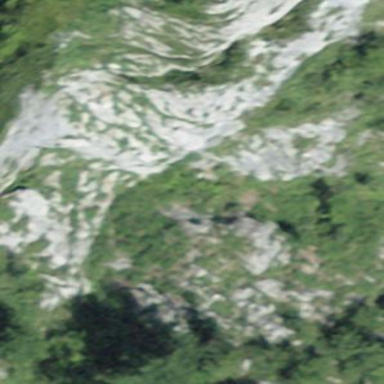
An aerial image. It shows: Landscape dominated by bare rock.